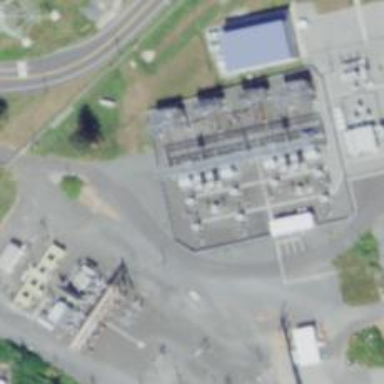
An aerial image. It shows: Switch for power supply.